Interaction volume radius: 5 \u00c5
Interaction volume height: 10 \u00c5
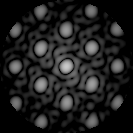
Disorder parameter: 0.1945